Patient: sex M, age 81
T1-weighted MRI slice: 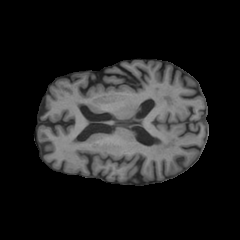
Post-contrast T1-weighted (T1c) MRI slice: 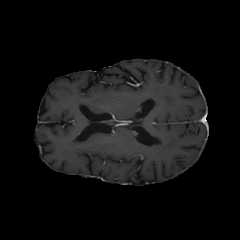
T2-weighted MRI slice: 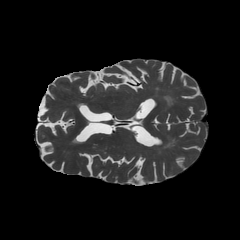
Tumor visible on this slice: no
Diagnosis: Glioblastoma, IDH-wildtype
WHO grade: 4